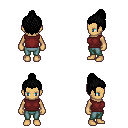
a pixel art fantasy rpg character, female body template, human, tanned skin, maroon sleeveless shirt, teal pants, black short topknot hairstyle, four views (front, back, left, right), 2x2 character sprite sheet, small pixel art, hard edges, no anti-aliasing